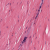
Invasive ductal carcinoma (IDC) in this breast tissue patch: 0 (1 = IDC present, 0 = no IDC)